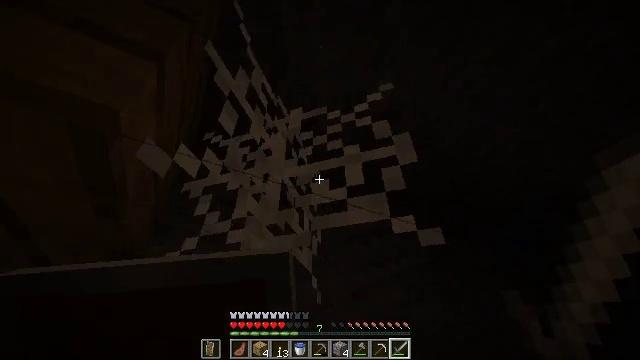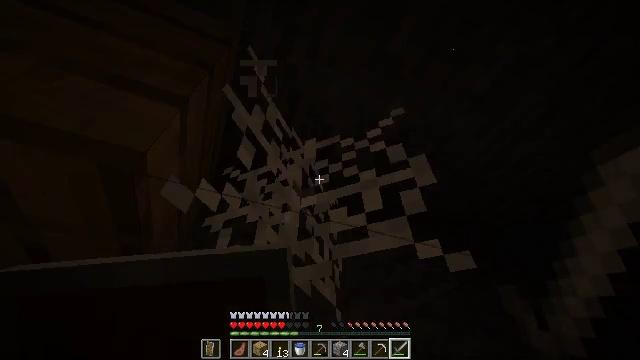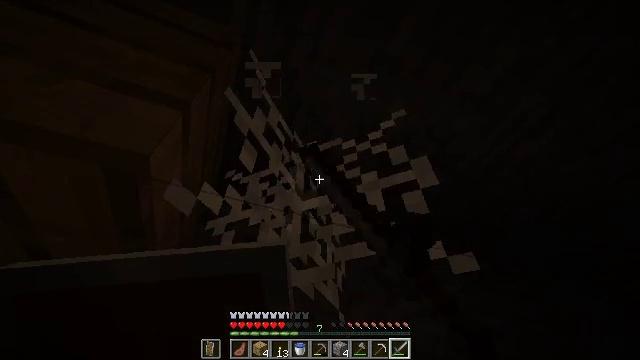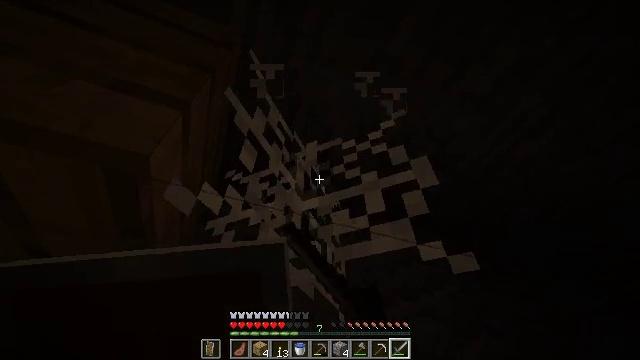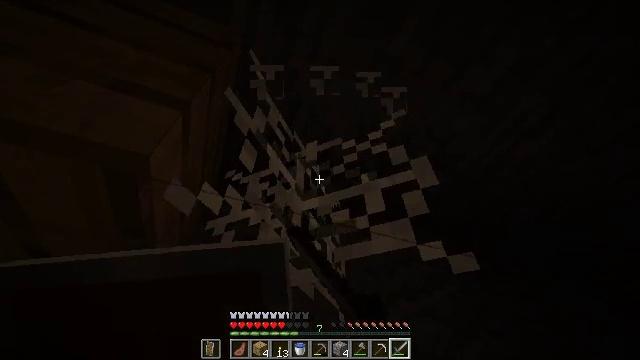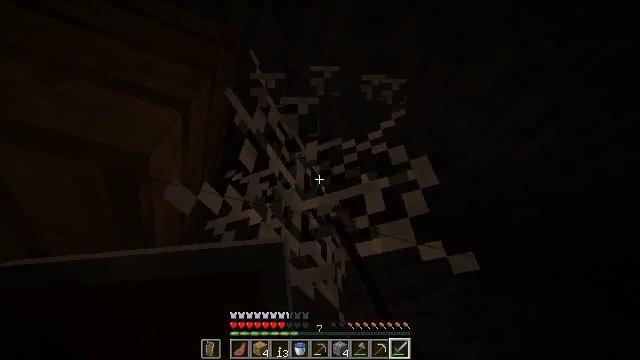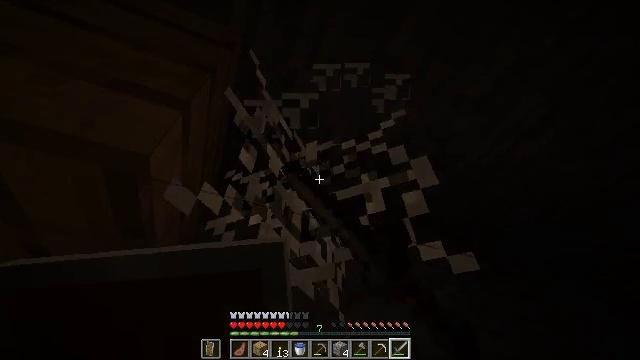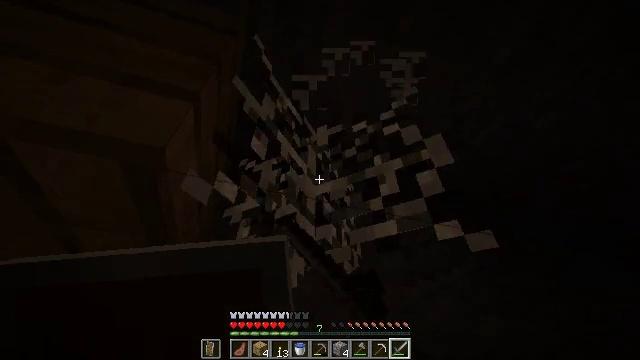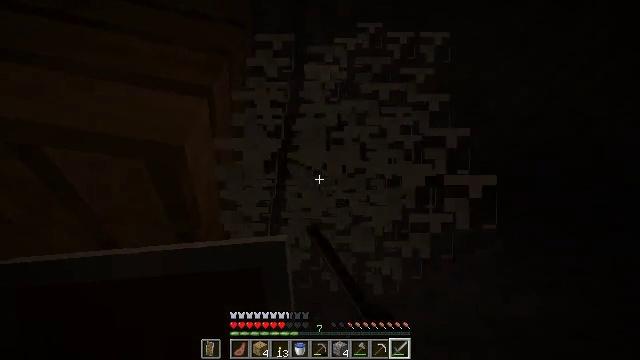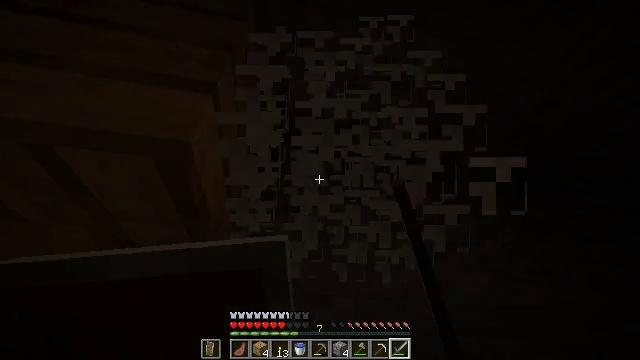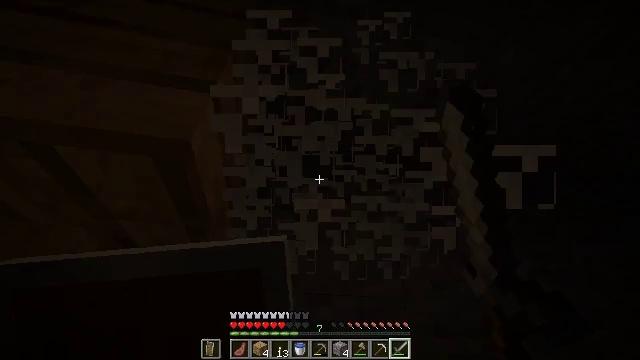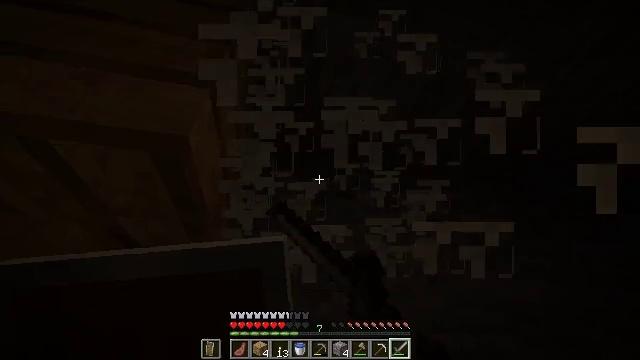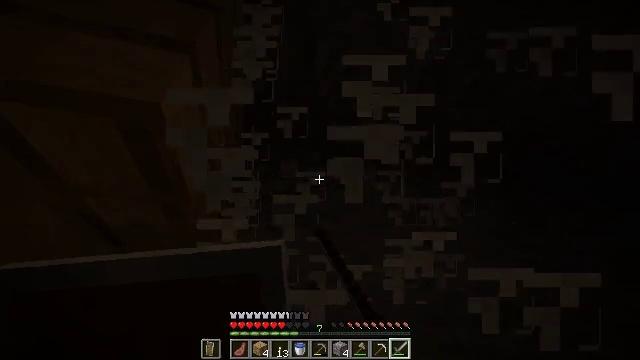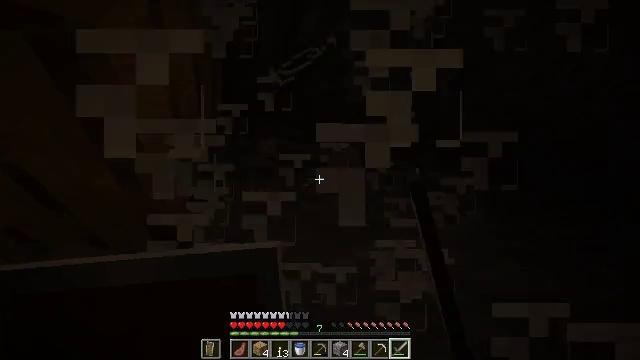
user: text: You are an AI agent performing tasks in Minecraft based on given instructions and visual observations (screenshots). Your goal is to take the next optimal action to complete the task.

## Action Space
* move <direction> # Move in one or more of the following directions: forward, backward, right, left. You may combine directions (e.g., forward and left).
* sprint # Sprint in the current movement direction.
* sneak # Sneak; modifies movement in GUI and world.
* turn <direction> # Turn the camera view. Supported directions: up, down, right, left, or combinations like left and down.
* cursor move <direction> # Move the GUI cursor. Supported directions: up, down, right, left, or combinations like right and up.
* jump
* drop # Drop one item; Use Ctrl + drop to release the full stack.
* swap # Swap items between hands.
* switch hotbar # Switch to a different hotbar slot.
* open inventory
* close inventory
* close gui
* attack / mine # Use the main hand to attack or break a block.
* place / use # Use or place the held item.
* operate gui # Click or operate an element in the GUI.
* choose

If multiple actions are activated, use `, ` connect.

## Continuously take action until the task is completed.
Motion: motion action
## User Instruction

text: Break the cobweb with a sword.
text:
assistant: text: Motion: turn left and up, attack / mine
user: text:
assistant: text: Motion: attack / mine
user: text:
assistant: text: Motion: attack / mine
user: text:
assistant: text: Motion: attack / mine
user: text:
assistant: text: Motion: attack / mine
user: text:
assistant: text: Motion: attack / mine
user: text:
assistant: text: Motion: turn left and down, attack / mine
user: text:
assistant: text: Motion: turn left and down, attack / mine
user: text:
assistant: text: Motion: turn left and down, attack / mine
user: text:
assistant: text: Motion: attack / mine
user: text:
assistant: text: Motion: attack / mine
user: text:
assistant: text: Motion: move forward, turn right and down, attack / mine
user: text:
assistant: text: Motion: move forward, turn right and down, attack / mine
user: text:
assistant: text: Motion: attack / mine